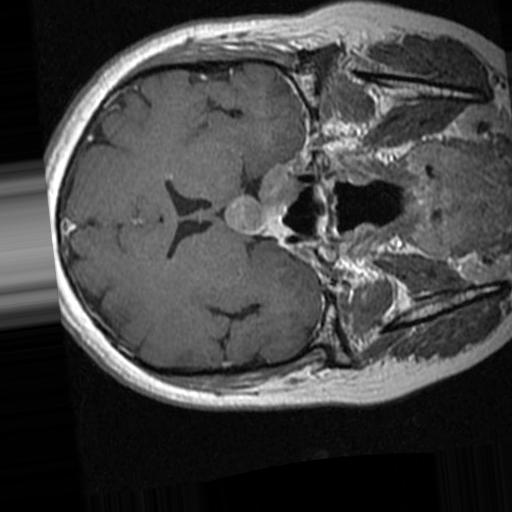
Label: brain_tumor